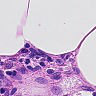
Metastatic tissue present: no